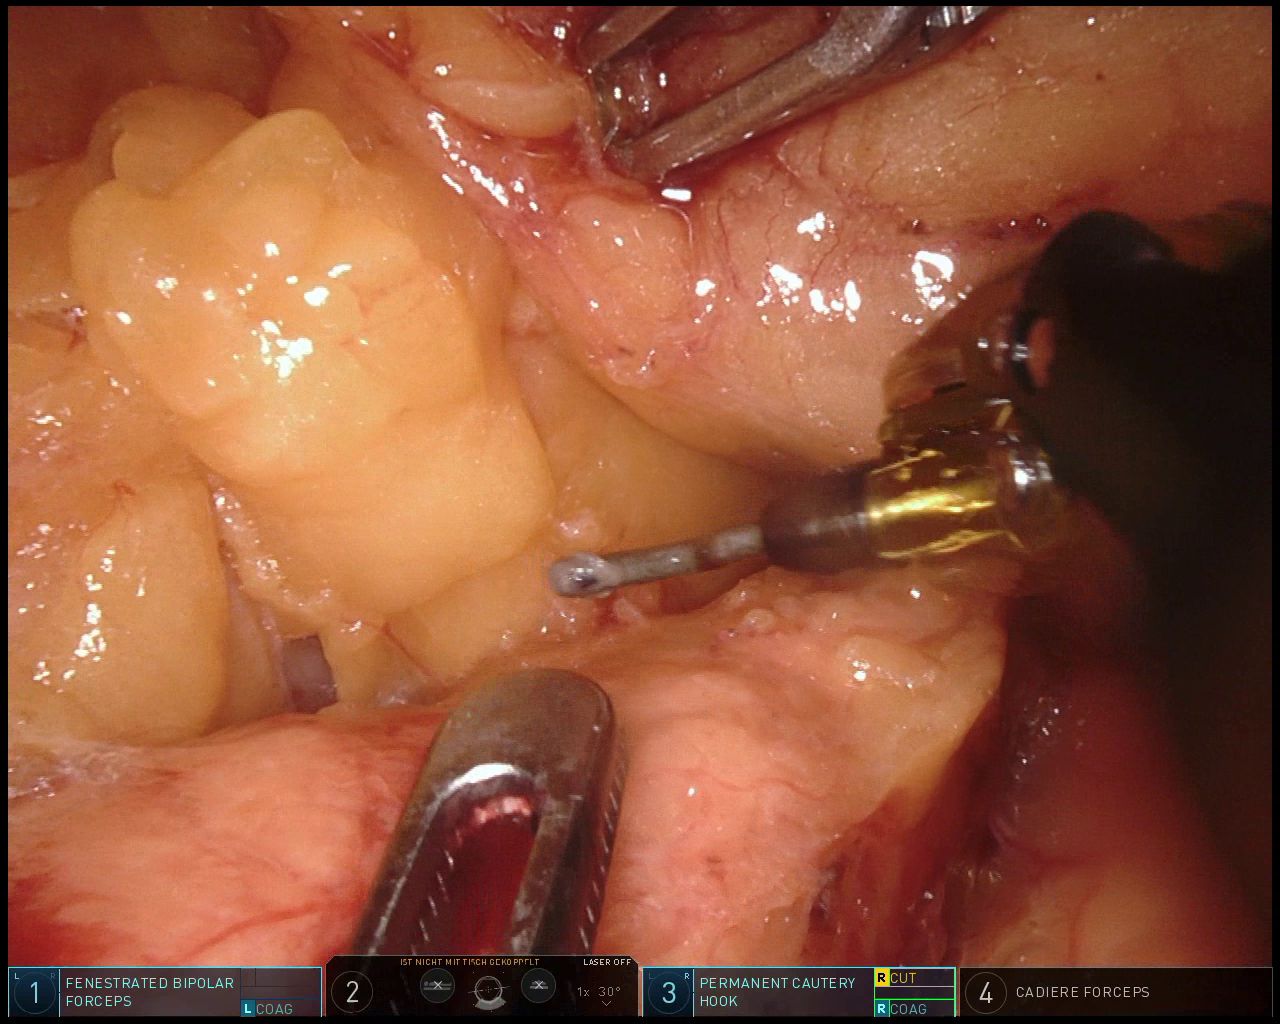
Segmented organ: pancreas
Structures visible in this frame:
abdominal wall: no
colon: no
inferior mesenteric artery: no
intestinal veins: no
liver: no
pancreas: yes
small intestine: no
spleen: no
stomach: yes
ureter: no
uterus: no
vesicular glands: no